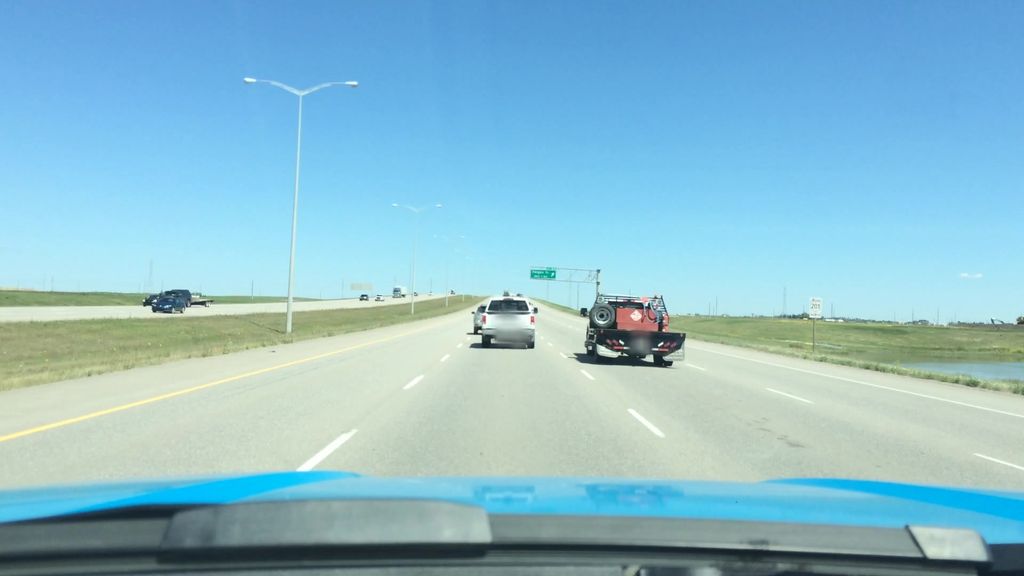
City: calgary